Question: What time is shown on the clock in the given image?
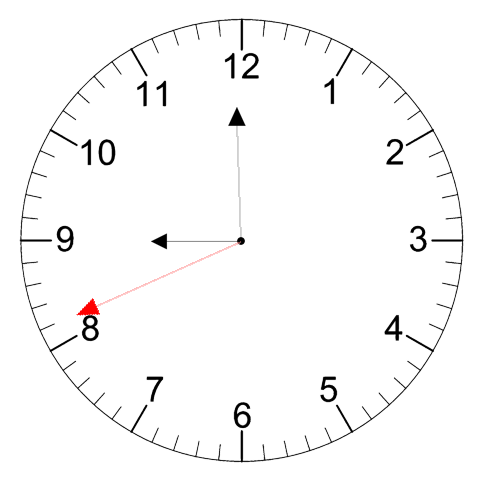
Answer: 08:59:41